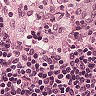
Metastatic tissue present: no